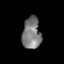
Tissue: skin
Cell type: Epithelial cells
Senescence score: 0.2673
Nuclear area (px): 568
Mean DAPI intensity: 125.032